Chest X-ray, PA view. Patient: 60 years old, sex F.
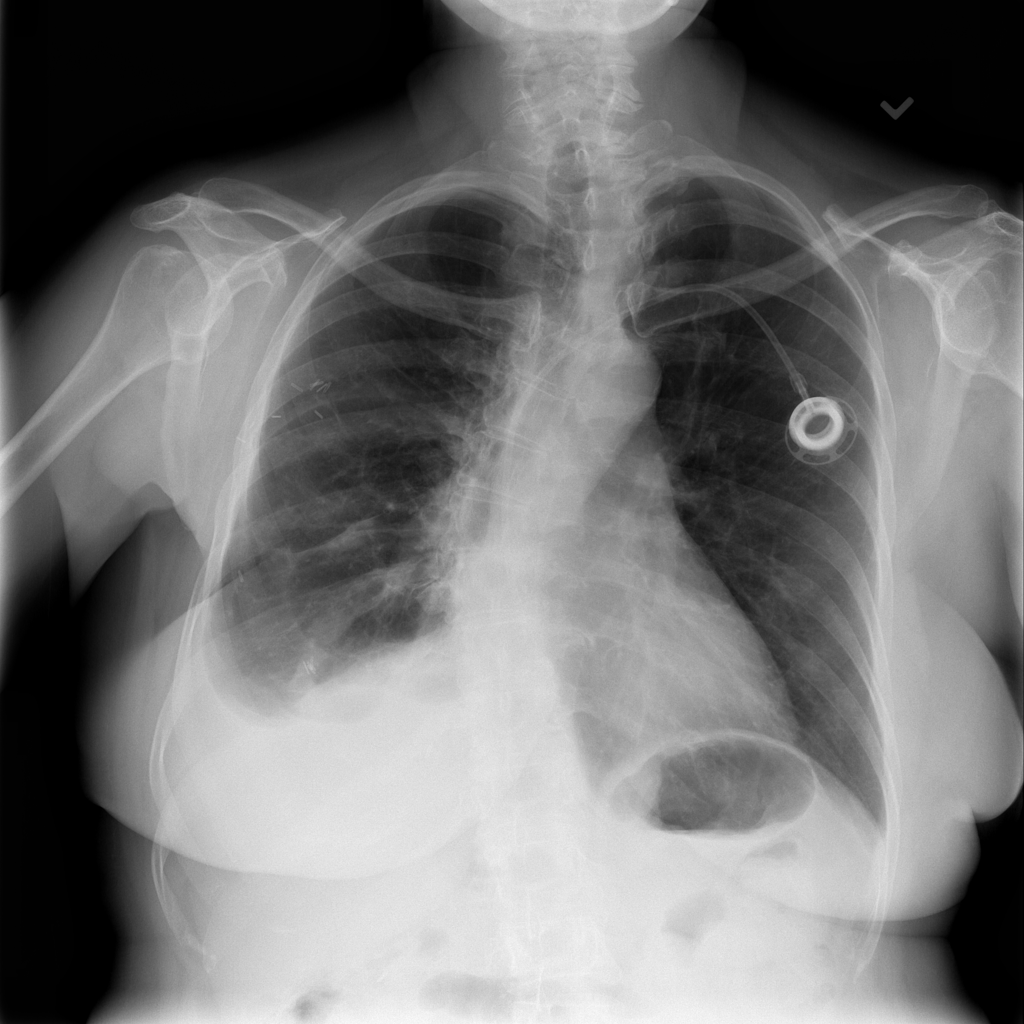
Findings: No Finding